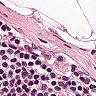
Metastatic tissue present: no